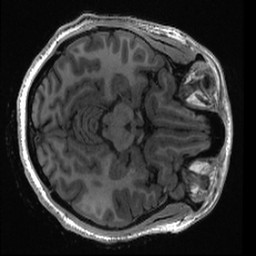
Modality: T1w
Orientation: axial
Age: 18
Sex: female